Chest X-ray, AP view. Patient: 28 years old, sex M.
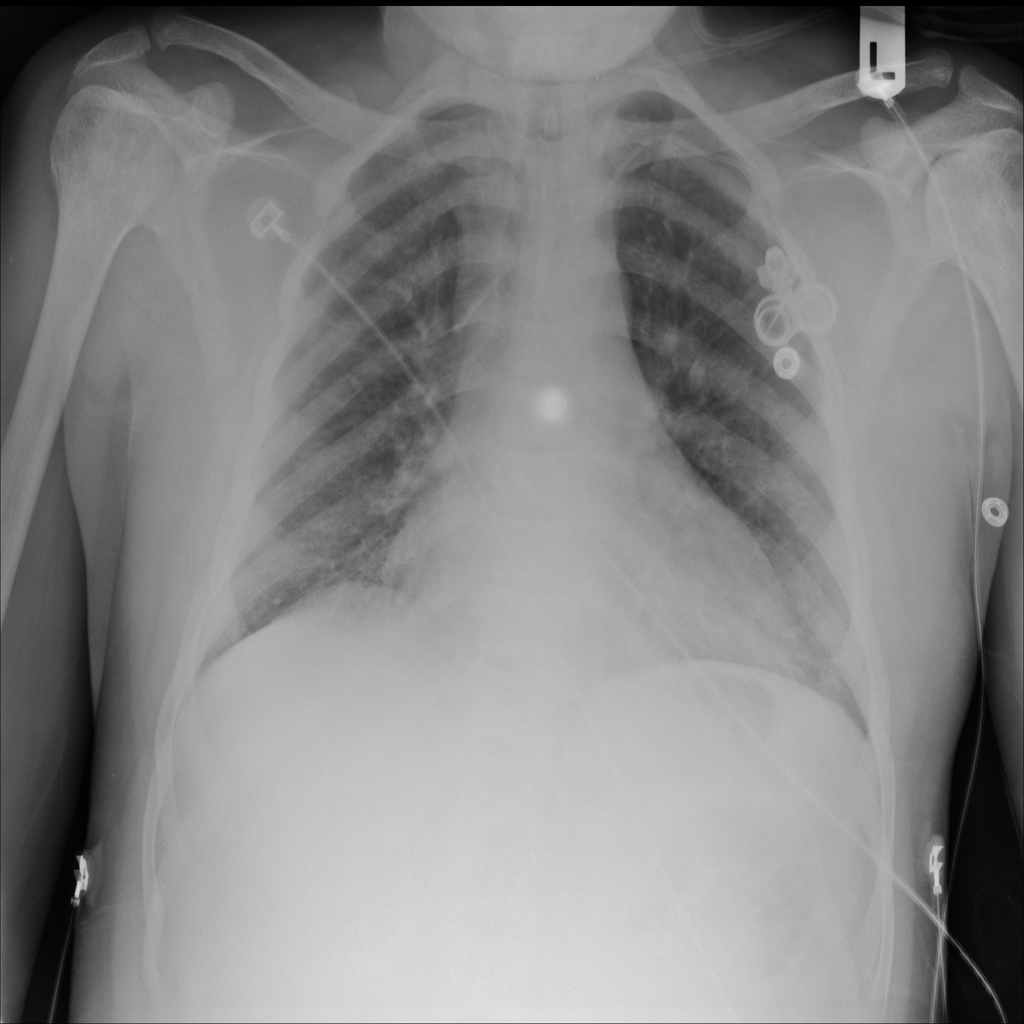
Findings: No Finding